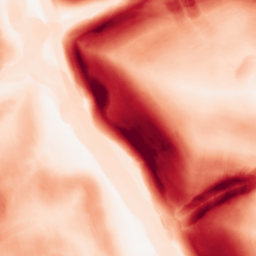
Category: morphological
Decomposition family: morphological_gradient
Decomposition parameters: size: 10
shape: disk
Upsampling method: cubic_mitchell
Upsampling parameters: scale: 8
Upsampling scale: 8